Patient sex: M
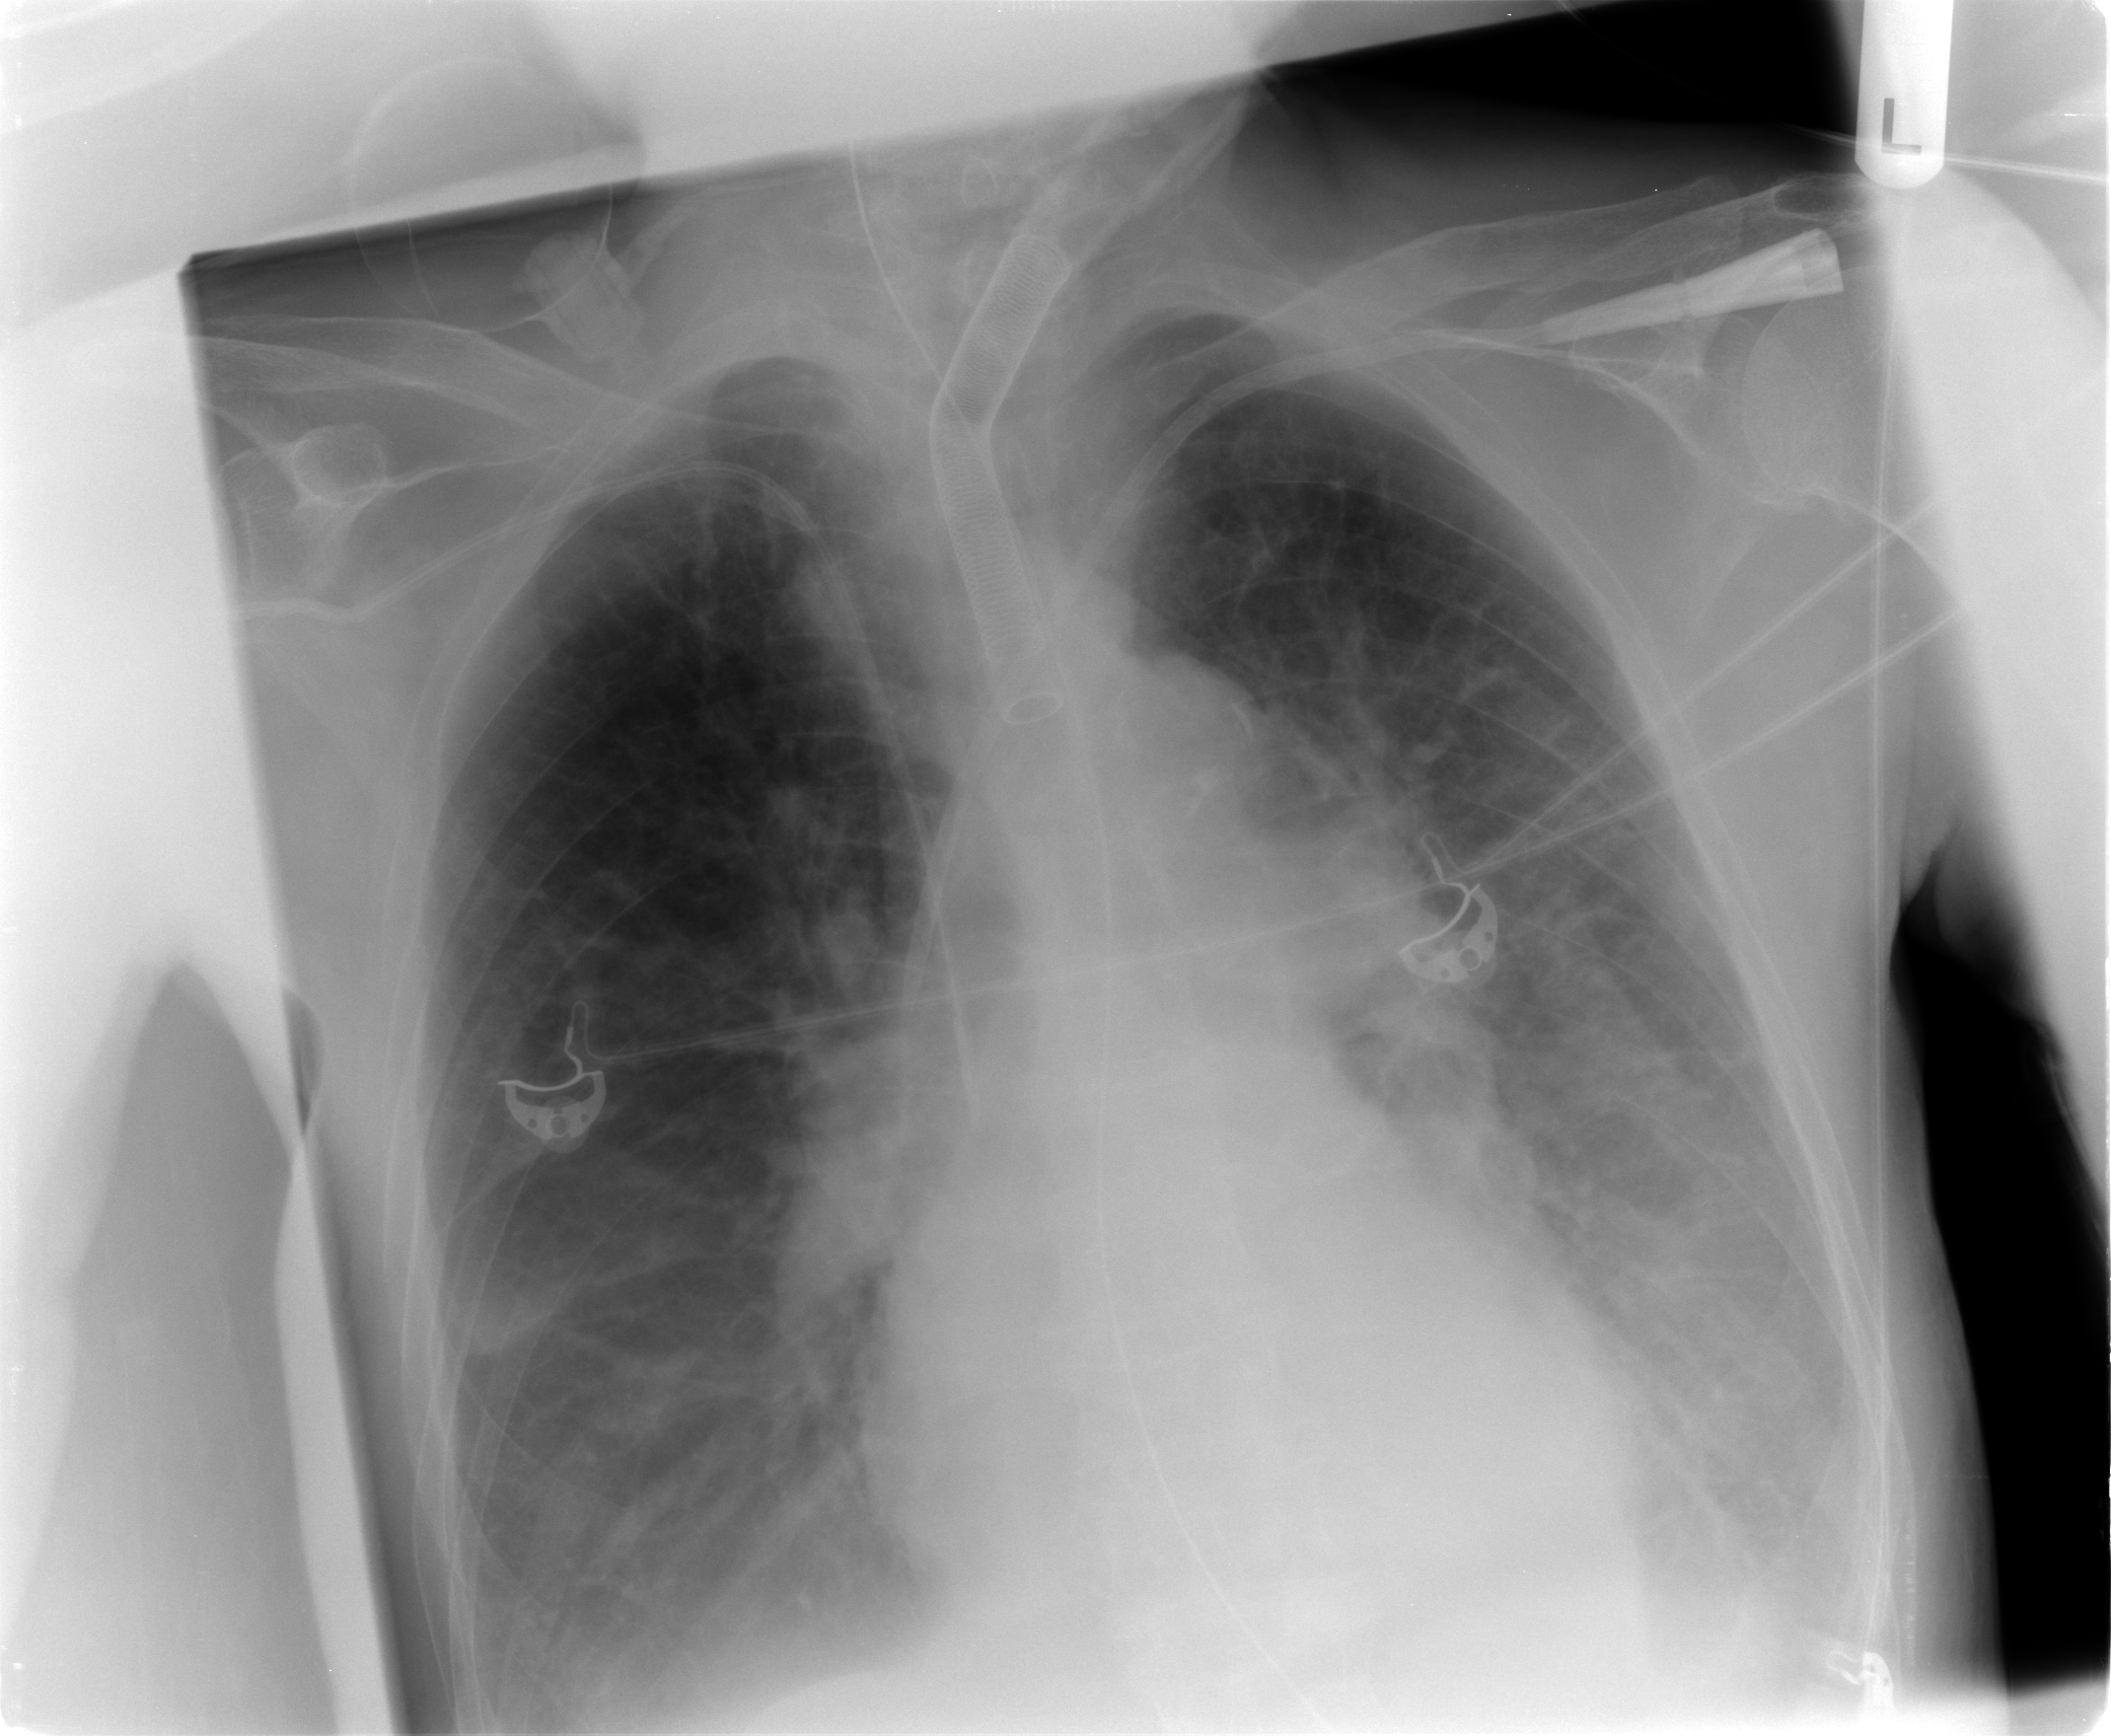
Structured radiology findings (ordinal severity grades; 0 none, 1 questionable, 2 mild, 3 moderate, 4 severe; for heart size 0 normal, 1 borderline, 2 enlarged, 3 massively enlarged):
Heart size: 0
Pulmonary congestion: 2
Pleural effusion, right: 2
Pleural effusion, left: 2
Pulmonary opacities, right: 2
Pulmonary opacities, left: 2
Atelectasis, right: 2
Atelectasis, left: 2